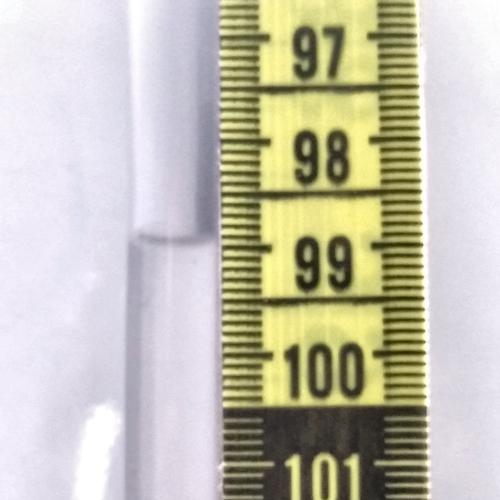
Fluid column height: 98.9 cm